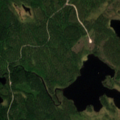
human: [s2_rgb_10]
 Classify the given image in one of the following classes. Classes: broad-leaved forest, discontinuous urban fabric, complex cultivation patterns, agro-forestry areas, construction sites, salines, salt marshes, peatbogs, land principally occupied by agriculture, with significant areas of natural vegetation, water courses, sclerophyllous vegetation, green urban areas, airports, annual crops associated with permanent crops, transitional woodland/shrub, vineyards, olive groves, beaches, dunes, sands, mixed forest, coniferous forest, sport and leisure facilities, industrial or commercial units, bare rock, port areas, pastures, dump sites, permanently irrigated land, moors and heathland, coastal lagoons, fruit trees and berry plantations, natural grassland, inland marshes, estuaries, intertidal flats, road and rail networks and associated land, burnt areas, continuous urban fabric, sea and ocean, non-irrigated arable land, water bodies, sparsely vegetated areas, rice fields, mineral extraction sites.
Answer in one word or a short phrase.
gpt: coniferous forest, mixed forest, transitional woodland/shrub, water bodies